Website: crate-barrel
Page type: newsletter-management
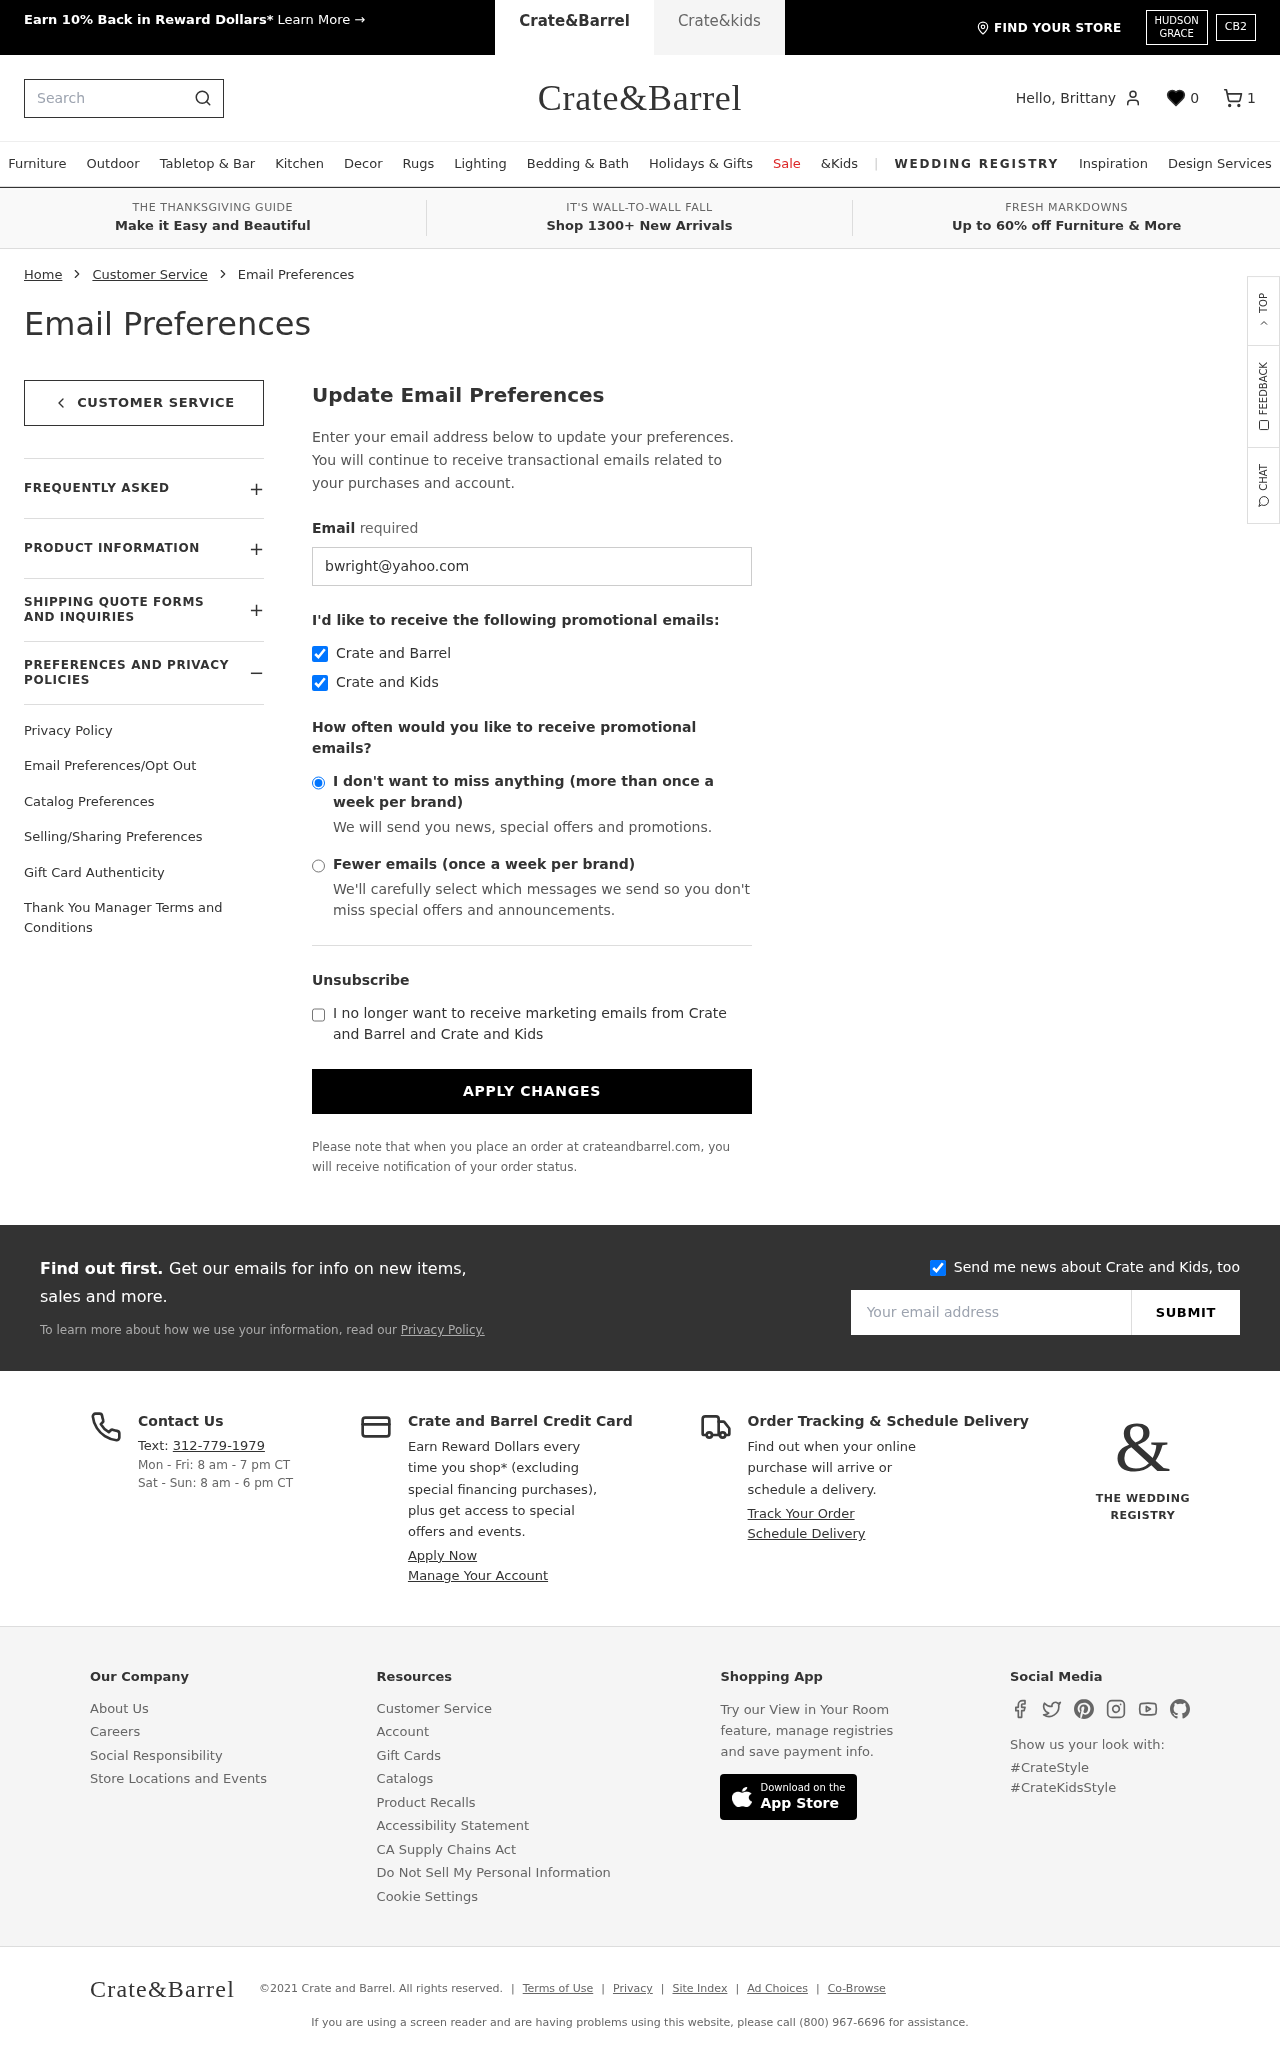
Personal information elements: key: PII_EMAIL
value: bwright@yahoo.com
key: PII_FIRSTNAME
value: Brittany
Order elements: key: ORDER_NUM_ITEMS
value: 1
Search elements: key: HEADER_SEARCH
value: Search
Other elements: key: FAVORITES_COUNT
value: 0